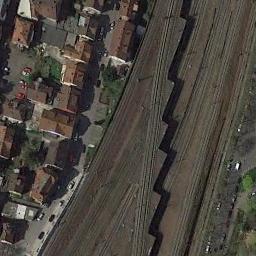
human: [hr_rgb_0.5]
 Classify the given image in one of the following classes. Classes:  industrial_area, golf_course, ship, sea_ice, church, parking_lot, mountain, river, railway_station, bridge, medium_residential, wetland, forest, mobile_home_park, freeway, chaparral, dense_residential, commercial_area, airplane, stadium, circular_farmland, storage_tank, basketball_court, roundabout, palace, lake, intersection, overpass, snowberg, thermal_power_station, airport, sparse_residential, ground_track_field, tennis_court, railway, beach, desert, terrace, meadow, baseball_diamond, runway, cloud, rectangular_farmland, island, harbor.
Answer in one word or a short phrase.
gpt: railway